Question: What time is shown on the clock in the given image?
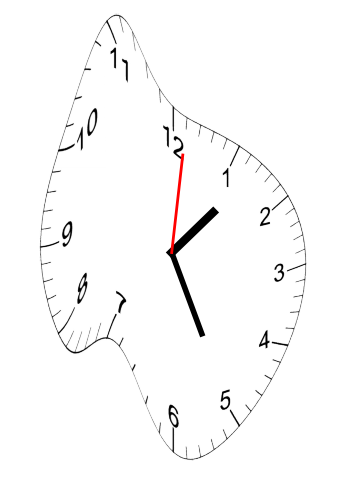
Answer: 01:25:01